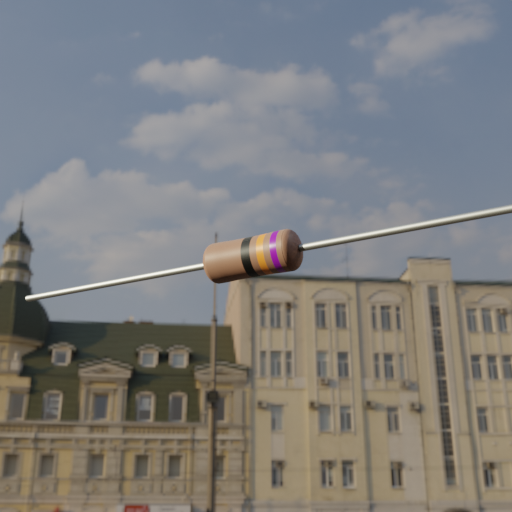
Resistor colour bands (in order): black, orange, violet